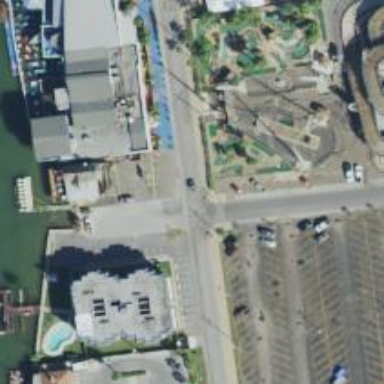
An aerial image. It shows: Miniature golf leisure land.